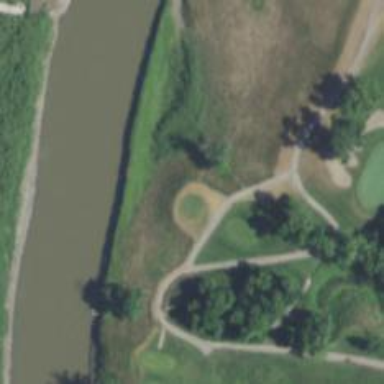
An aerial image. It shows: Path for both road and golf.